Interaction volume radius: 10 \u00c5
Interaction volume height: 20 \u00c5
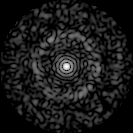
Disorder parameter: 0.8363